Question: I have really searched and searched and not found an answer. Given that one article can have multiple tags, I want to show the tags as comma separated values so that it looks like 'Egypt, Sinai, Muslim Brotherhood'in a textarea when the article is edited. I'll post whatever code is needed if that will help in the answer.
My model is:
'''
Partial Public Class be_Posts
<Key>
Public Property PostRowID As Integer
Public Property BlogID As Guid
Public Property PostID As Guid
<StringLength(255)>
Public Property Title As String
Public Property Description As String
<AllowHtml> Public Property PostContent As String
Public Property DateCreated As Date?
Public Property DateModified As Date?
<StringLength(50)>
Public Property Author As String
Public Property IsPublished As Boolean?
Public Property IsCommentEnabled As Boolean?
Public Property Raters As Integer?
Public Property Rating As Single?
<StringLength(255)>
Public Property Slug As String
Public Property IsDeleted As Boolean
Public Overridable Property be_PostTag As ICollection(Of be_PostTag)
Public Overridable Property be_Categories As ICollection(Of be_Categories)
End Class
'''
And the be_PostTag model
'''
Partial Public Class be_PostTag
<Key>
Public Property PostTagID As Integer
Public Property BlogID As Guid
Public Property PostID As Guid
<StringLength(50)>
Public Property Tag As String
Public Property be_Posts As ICollection(Of be_Posts)
End Class
'''
I am working with an existing database and data and the models were generated from Code First From Database.
I realize I will need an EditorTemplate but beyond that I don't know what to do. How would I bind multiple values to a single textarea?
An image to show what i am talking about:

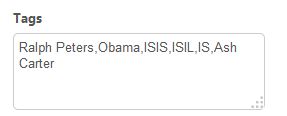
Answer: Solved:
Tossed this into an editor template:
'''
@modeltype IEnumerable(Of BetterBlog.Core.Entities.be_PostTag)
@code
Dim sb As New StringBuilder
For Each x In Model
Dim tags = x.Tag & IIf(x.Equals(Model.Last), "", ", ")
sb.Append(tags)
Next
@Html.TextArea("PostTags", sb.ToString, 10, 50, nothing)
End Code
'''